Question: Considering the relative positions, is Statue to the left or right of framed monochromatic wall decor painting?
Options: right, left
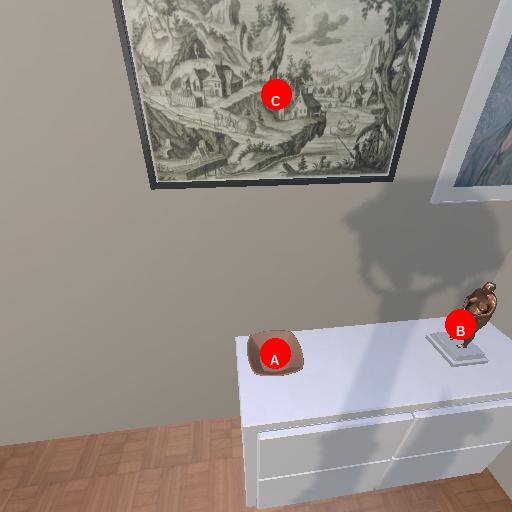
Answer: right